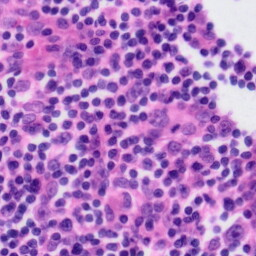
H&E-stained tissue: Tonsil